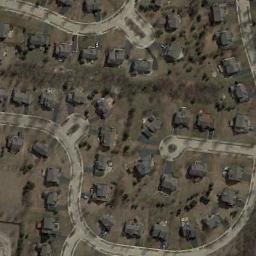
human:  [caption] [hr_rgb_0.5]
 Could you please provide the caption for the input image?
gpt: The medium residential area has some houses on the grass .

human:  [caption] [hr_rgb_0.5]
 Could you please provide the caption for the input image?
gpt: There are several roads in the middle residential area .

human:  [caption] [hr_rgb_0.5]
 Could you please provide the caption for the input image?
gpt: There are many medium-sized houses .

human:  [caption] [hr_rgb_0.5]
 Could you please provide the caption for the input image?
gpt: The medium residential is on the bare land next to the road .

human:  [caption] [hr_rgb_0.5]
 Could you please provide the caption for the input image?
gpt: There are many brown buildings on the medium residential area .